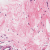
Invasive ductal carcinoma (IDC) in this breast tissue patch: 0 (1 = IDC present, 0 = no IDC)